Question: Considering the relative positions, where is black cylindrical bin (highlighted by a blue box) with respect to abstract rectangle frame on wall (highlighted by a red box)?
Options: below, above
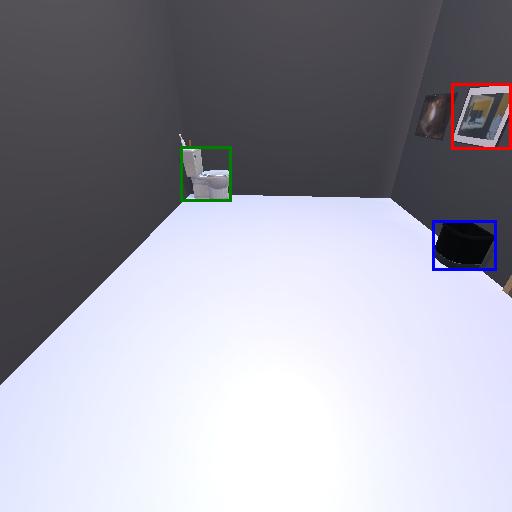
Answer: below